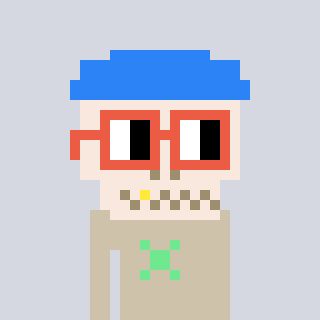
a pixel art character with square orange glasses, a skeleton-hat-shaped head and a bege-colored body on a cool background